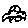
Label: car